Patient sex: M
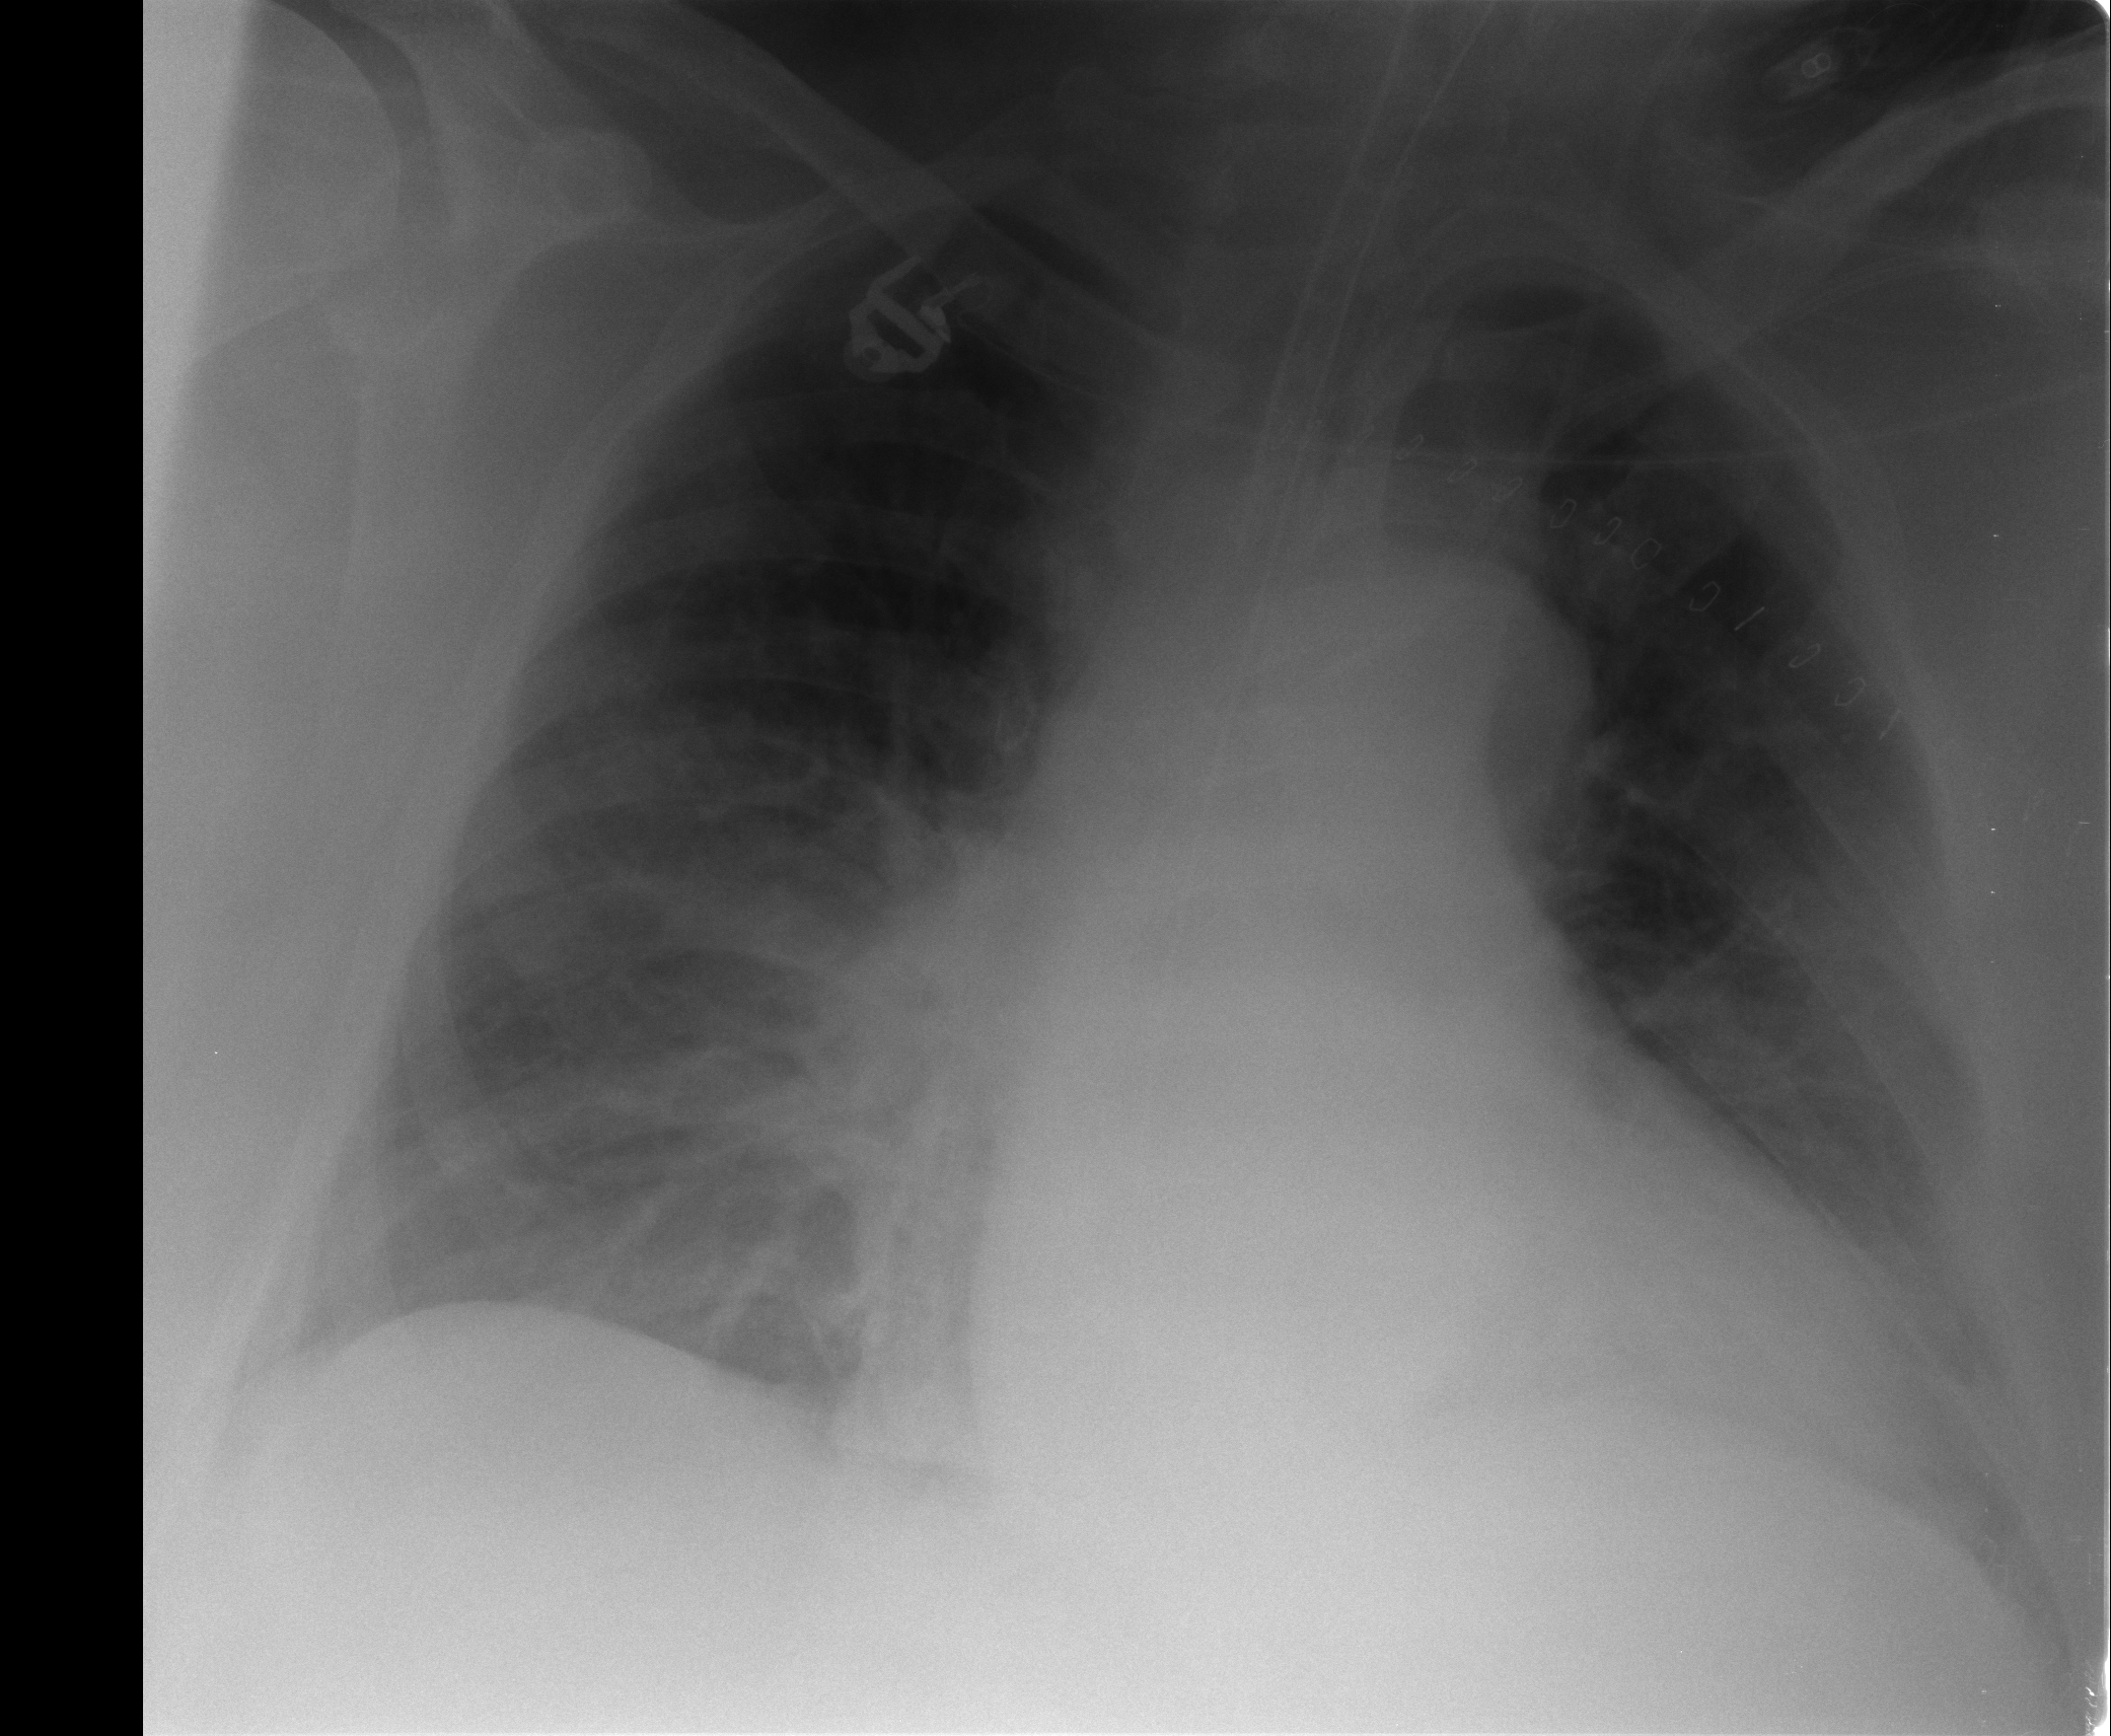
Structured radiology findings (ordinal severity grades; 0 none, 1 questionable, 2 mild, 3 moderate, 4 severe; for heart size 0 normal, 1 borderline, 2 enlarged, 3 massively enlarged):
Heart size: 2
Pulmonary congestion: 2
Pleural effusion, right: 2
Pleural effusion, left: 2
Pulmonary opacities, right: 0
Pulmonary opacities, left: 0
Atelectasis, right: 2
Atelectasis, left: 2